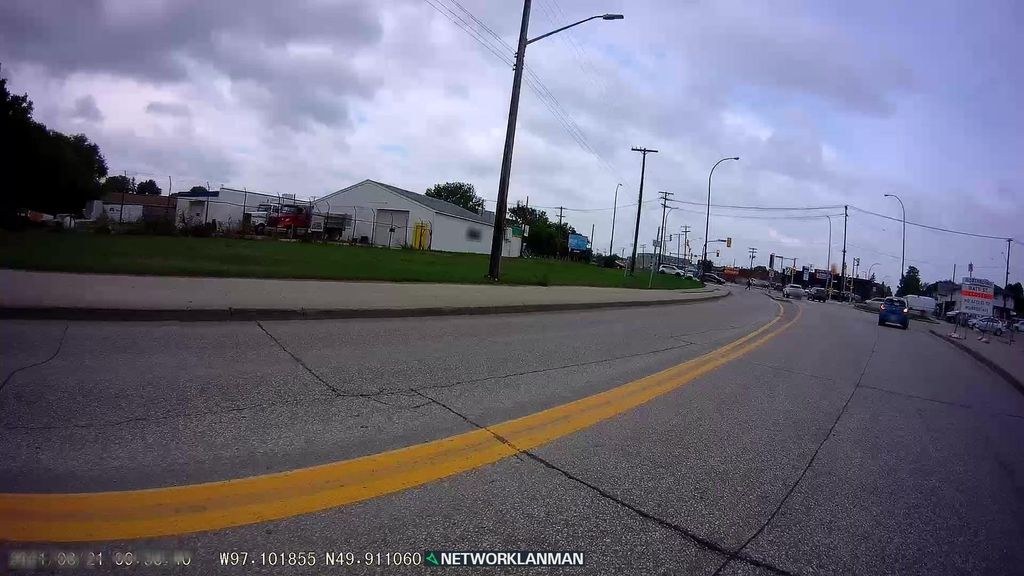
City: winnipeg